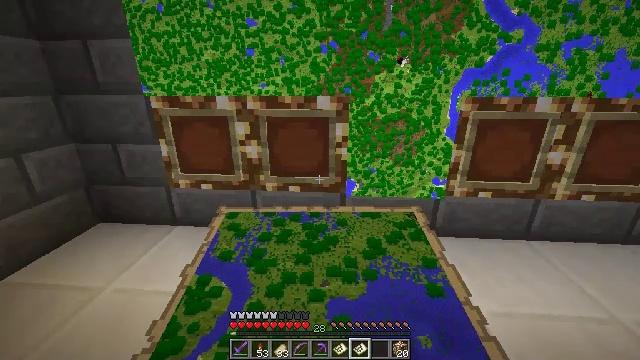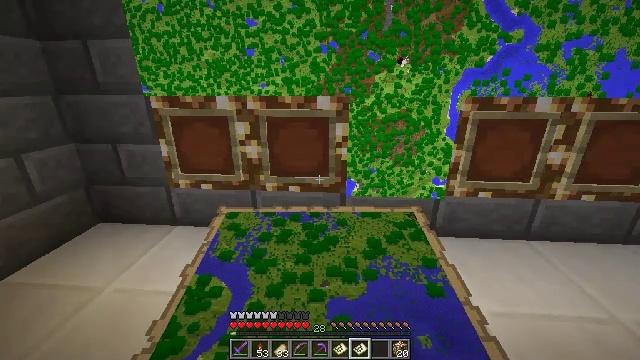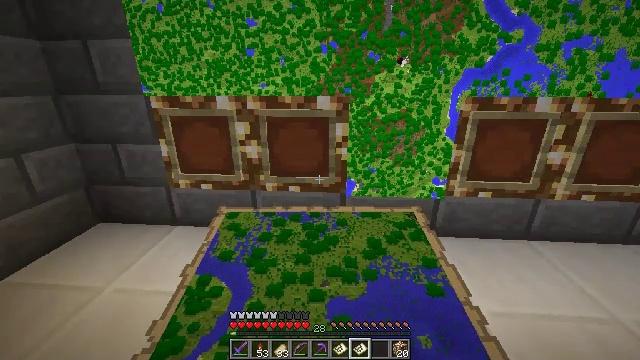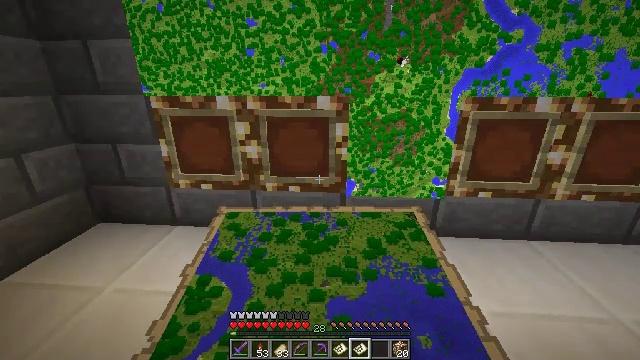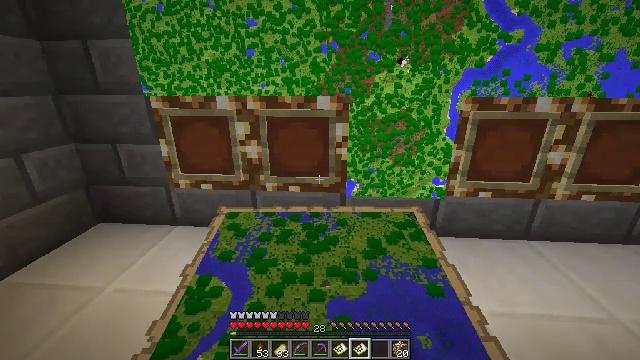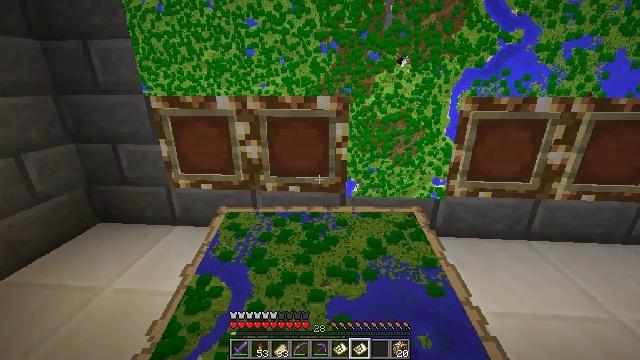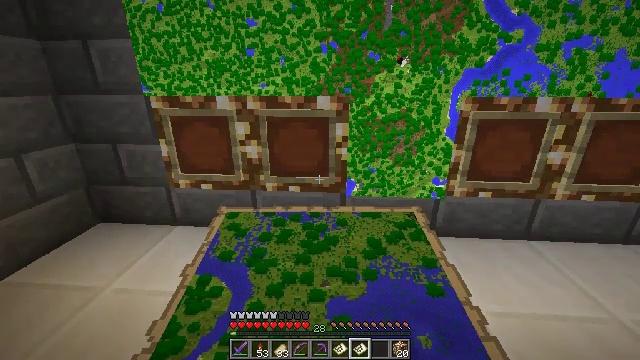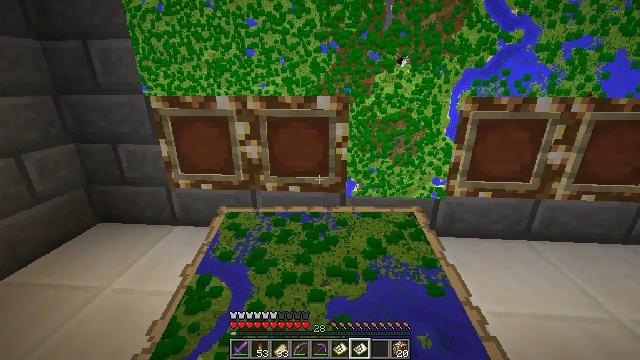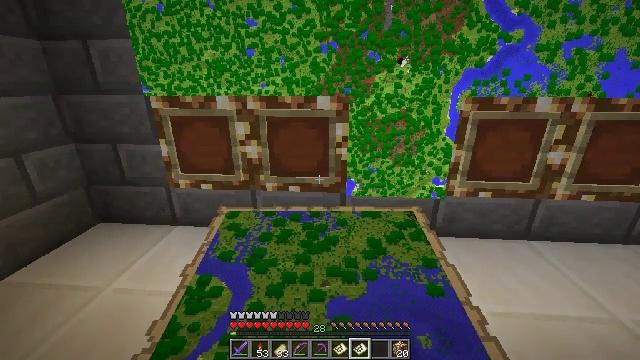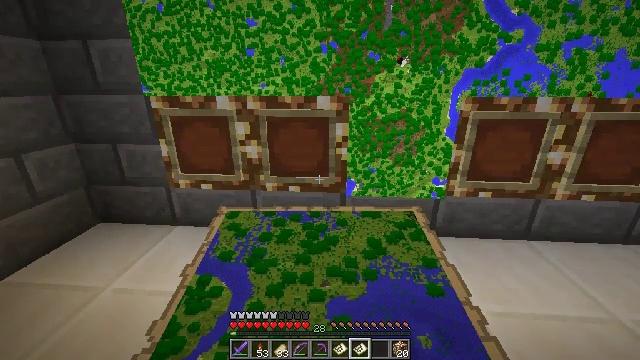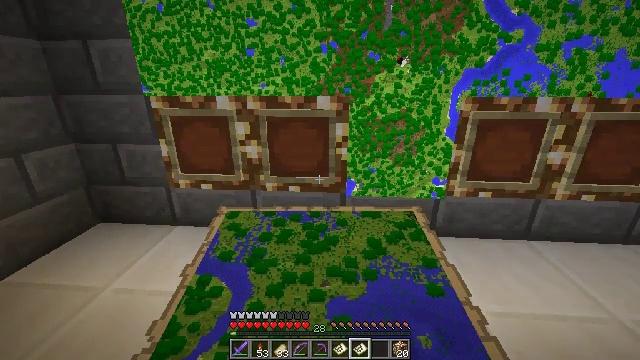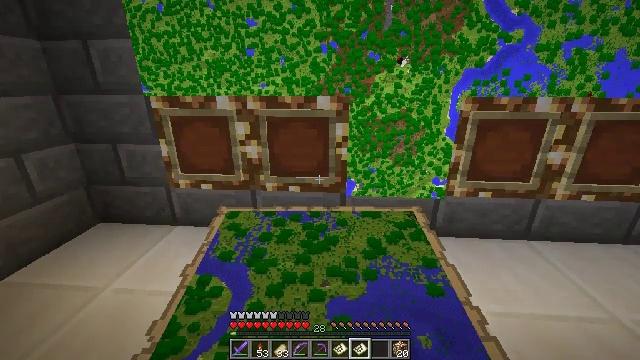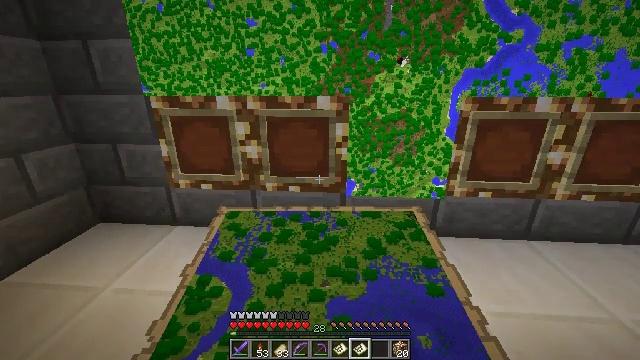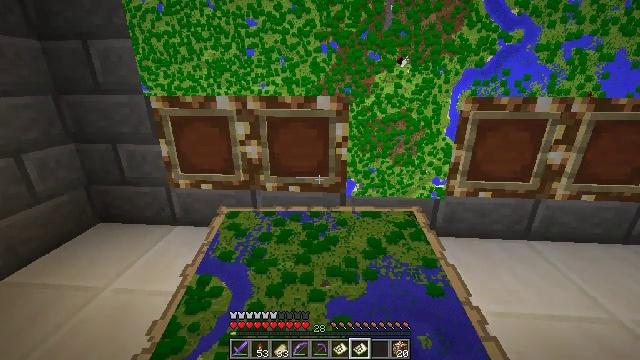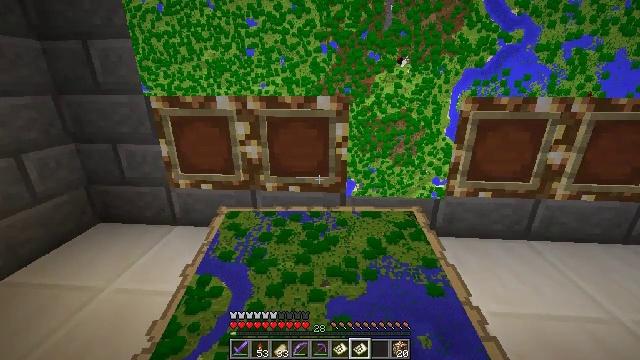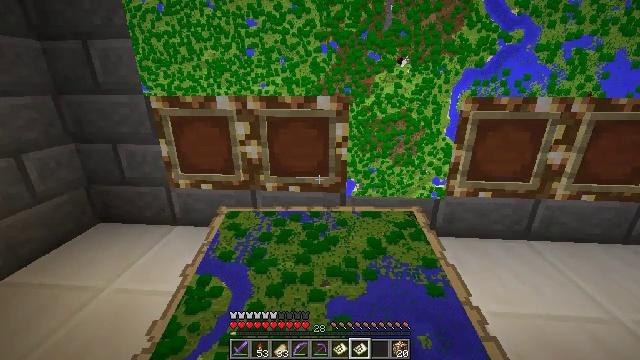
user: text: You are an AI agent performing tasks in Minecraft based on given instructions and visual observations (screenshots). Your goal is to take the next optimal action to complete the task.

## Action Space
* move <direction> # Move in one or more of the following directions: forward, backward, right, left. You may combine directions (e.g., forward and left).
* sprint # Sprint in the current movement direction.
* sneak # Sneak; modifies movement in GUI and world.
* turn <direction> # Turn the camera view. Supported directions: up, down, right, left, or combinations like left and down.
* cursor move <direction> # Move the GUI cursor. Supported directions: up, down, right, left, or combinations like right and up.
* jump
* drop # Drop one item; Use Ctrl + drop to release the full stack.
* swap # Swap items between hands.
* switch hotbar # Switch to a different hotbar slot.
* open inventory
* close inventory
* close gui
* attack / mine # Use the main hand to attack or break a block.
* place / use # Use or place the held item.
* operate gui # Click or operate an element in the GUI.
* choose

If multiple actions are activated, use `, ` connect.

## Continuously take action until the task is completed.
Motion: motion action
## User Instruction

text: Get stone bricks for construction purposes.
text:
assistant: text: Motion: no_op
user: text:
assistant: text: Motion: no_op
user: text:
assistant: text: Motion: no_op
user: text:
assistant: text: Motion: no_op
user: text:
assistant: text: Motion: no_op
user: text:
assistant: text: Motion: no_op
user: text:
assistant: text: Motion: no_op
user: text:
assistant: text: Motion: no_op
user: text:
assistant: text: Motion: no_op
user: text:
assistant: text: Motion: no_op
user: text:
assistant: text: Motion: no_op
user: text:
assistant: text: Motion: no_op
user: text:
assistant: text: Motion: no_op
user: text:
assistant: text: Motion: no_op
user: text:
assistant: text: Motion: no_op
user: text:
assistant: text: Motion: no_op
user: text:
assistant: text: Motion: no_op
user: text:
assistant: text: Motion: no_op
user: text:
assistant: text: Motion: move left
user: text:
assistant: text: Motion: move left
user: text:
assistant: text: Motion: move left
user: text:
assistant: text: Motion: move left
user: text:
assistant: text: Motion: no_op
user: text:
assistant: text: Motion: no_op
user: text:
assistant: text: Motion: no_op
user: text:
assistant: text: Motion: no_op
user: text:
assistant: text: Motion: open inventory
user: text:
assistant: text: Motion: open inventory
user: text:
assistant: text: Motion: open inventory
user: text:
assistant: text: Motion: open inventory